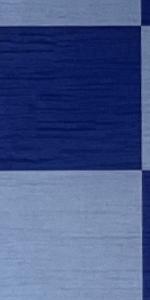
Label: Empty